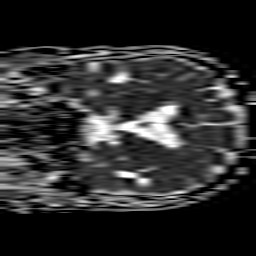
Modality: ADC
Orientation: coronal
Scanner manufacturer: philips
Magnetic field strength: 1.5 T
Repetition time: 3.641 s
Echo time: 0.09255 s